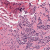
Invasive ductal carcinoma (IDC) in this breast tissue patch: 1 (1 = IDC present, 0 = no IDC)